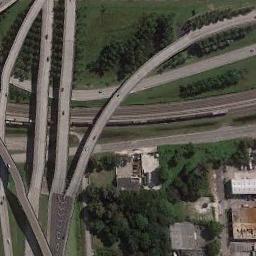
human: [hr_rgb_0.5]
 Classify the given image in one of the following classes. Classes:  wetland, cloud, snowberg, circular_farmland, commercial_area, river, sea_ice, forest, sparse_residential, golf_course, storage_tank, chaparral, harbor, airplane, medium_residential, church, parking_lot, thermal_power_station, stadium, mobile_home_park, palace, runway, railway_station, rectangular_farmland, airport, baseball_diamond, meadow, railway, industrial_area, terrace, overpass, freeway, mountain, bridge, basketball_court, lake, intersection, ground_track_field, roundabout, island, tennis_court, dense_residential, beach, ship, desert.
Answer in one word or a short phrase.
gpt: overpass